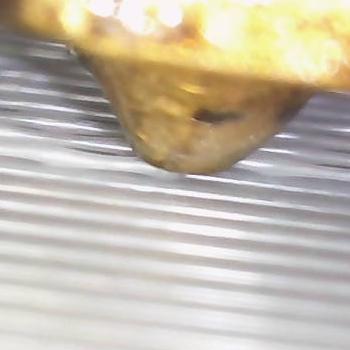
Flow rate: 42%